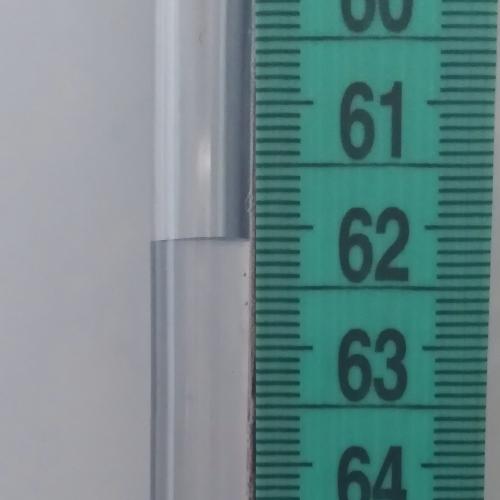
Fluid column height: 62.1 cm